Field crop: maize
Growth stage: 2
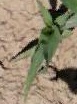
Species: maize